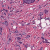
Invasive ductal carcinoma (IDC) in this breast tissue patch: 1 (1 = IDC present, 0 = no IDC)